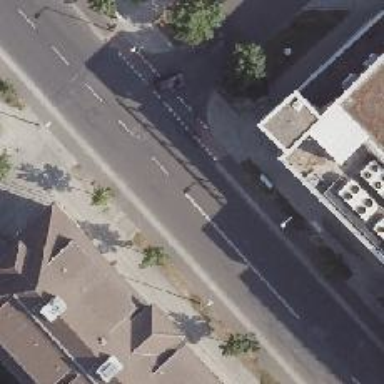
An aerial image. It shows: Secondary road with asphalt surface. The road has sidewalks on both sides and separate cycling track also with asphalt surface.